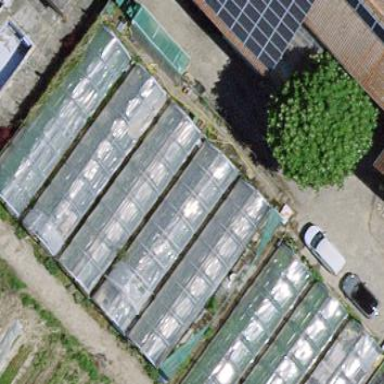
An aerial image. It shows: Greenhouse.